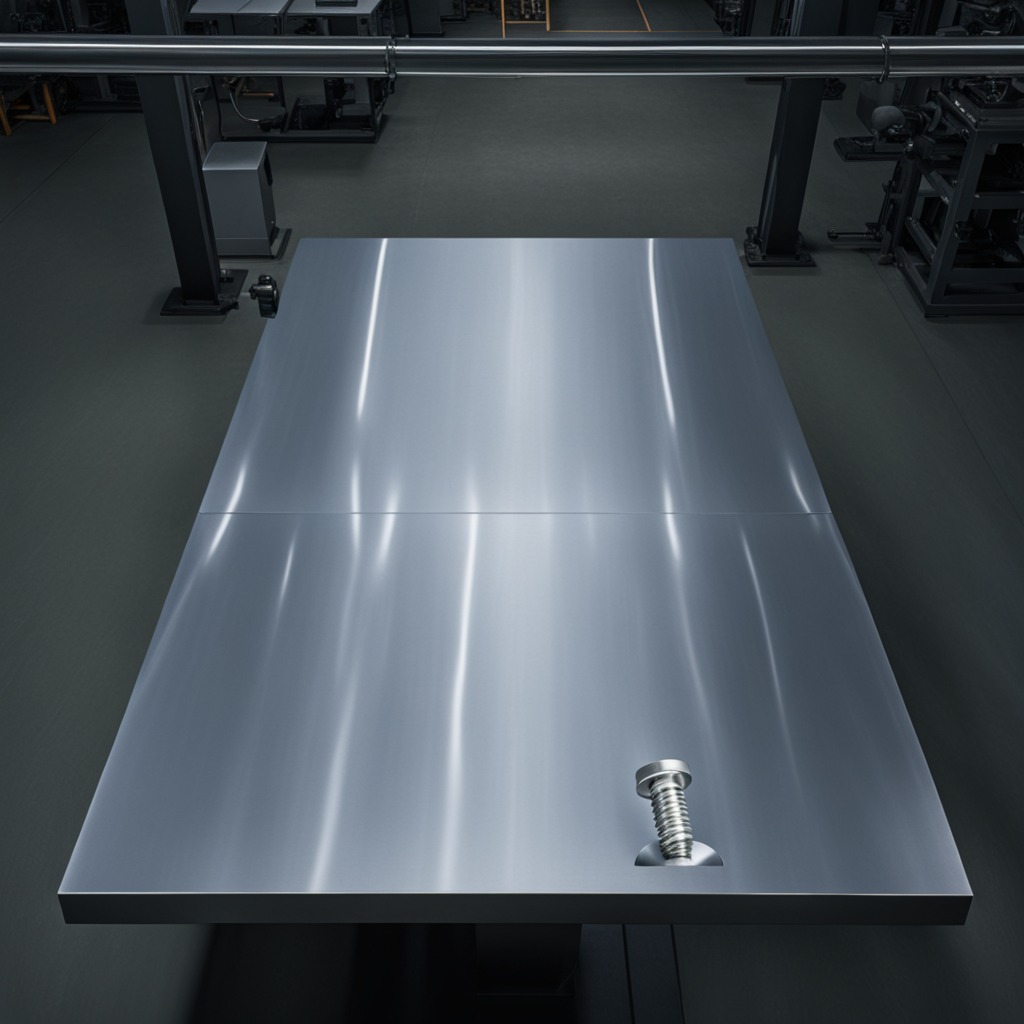
A metal screw is lying on the tabletop.